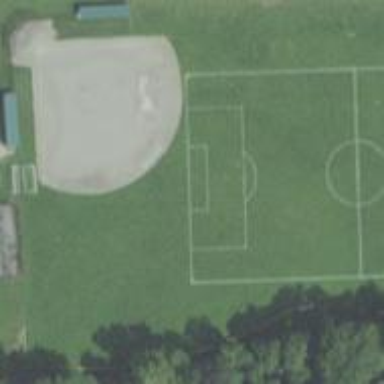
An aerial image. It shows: Baseball pitch for leisure land activities.